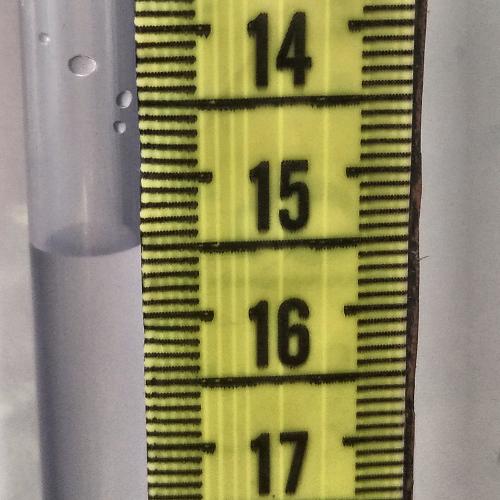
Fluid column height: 15.5 cm